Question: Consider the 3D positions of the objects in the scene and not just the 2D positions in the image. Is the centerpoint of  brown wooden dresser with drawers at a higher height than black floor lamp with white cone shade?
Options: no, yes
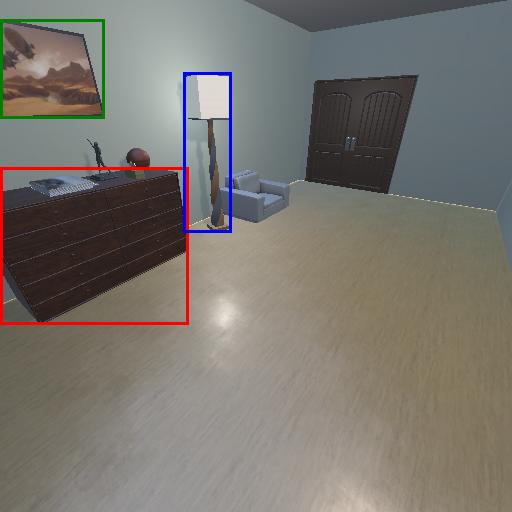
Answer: no